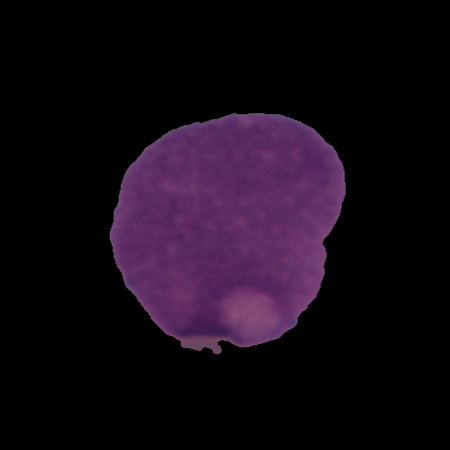
Label: cancer